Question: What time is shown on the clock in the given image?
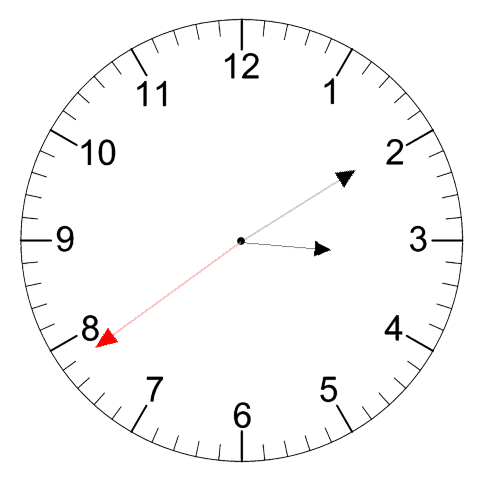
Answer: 03:09:39